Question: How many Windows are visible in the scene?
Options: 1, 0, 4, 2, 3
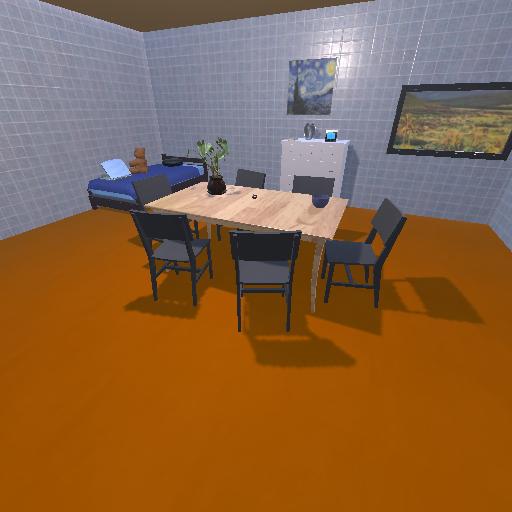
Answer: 1